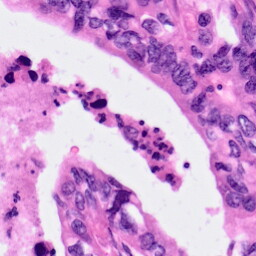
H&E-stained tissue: Pancreatic